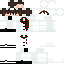
A female human skin with dark skin, wearing brown long hair dressed in a blue hoodie and black pants, featuring a closed mouth.